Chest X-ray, AP view. Patient: 82 years old, sex F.
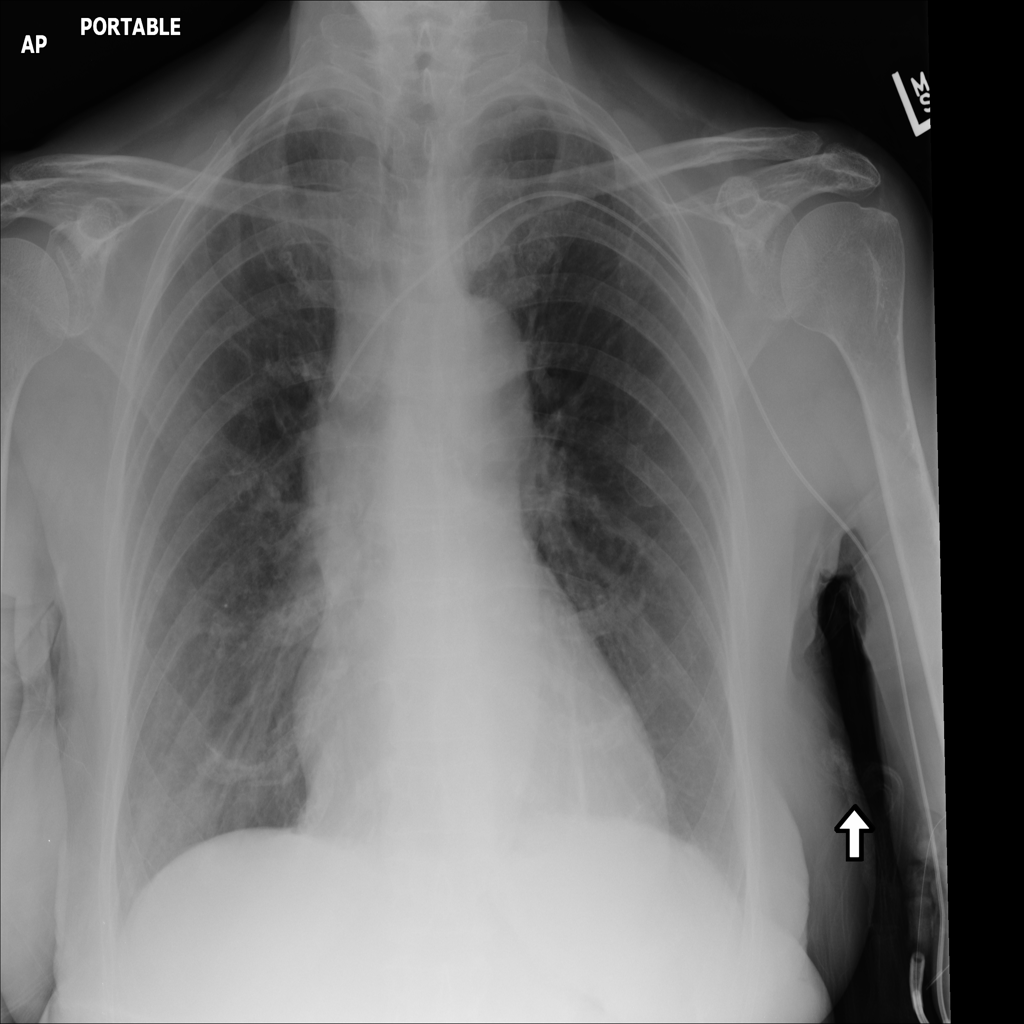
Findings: Atelectasis